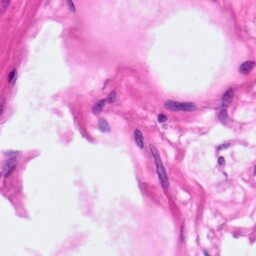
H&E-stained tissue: Pancreatic